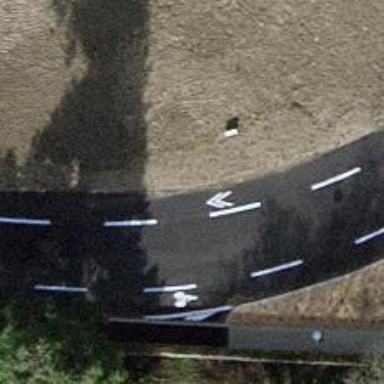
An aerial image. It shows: Tertiary road with asphalt surface including cycle lane.